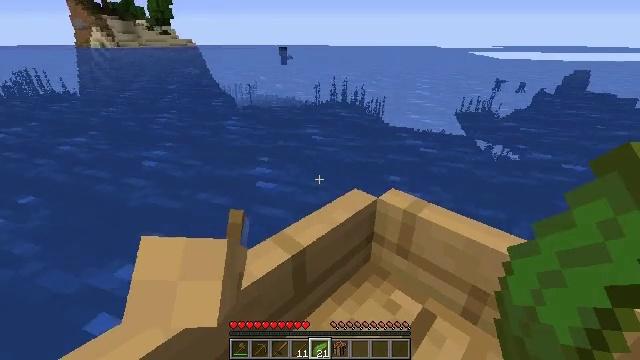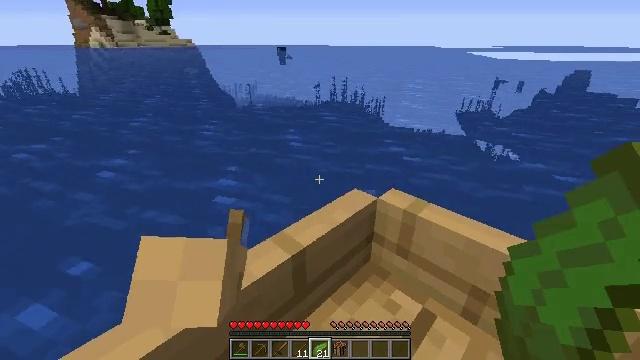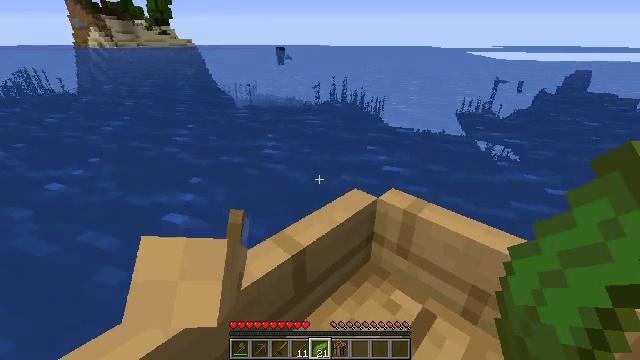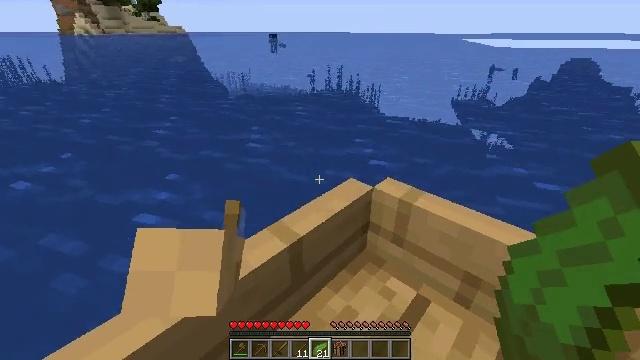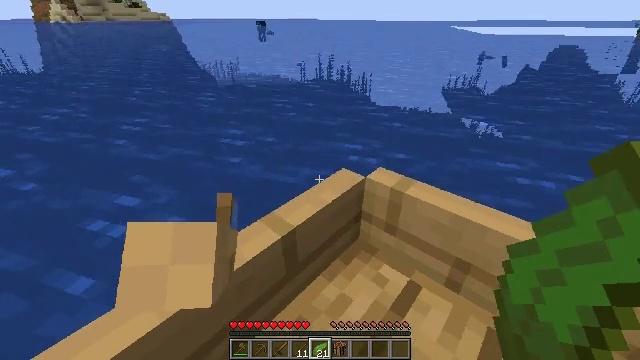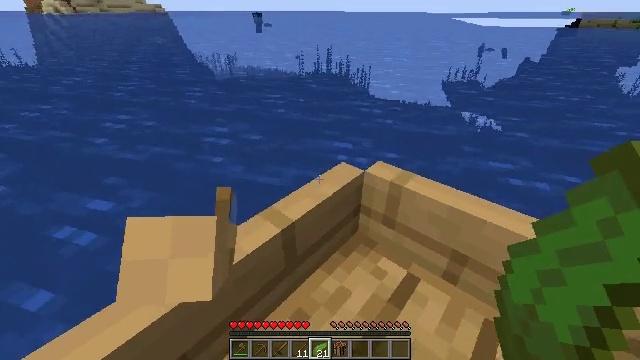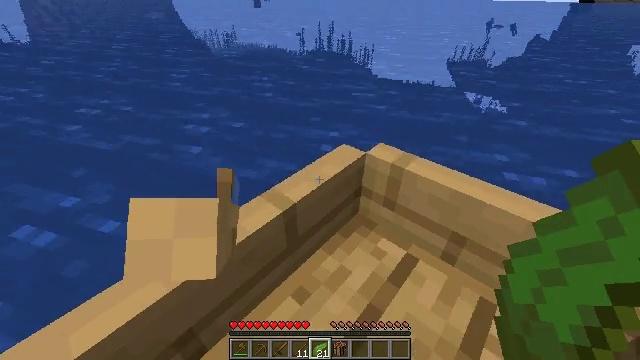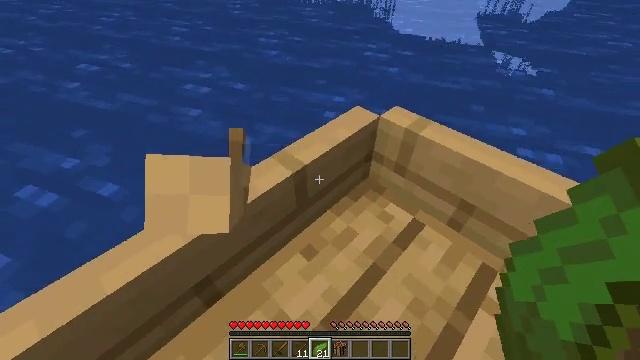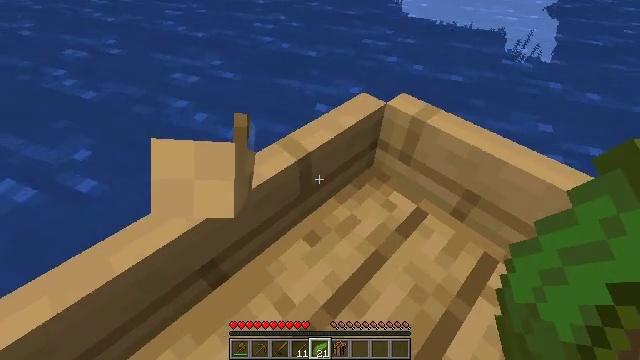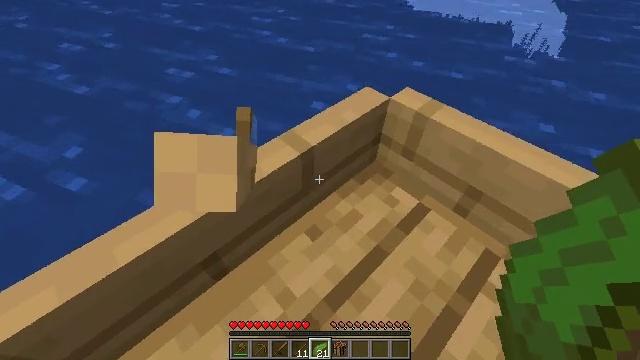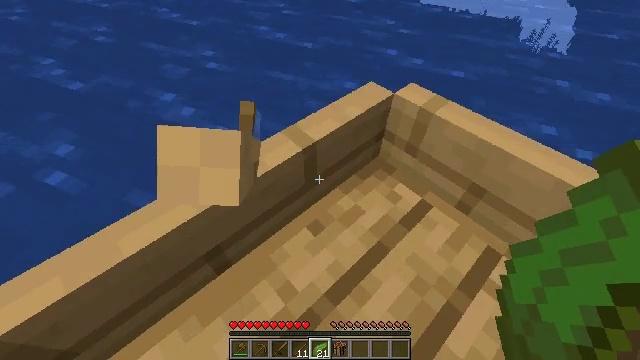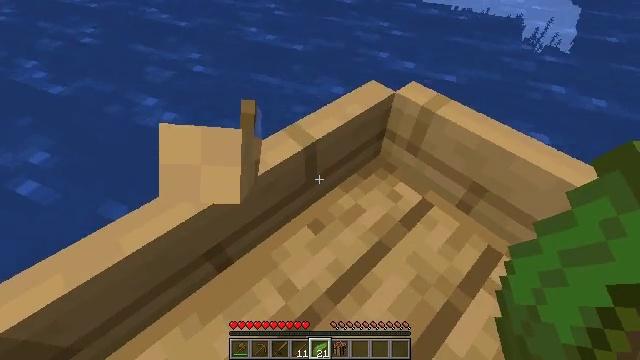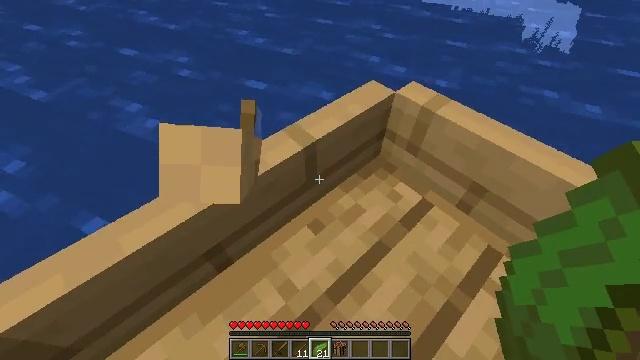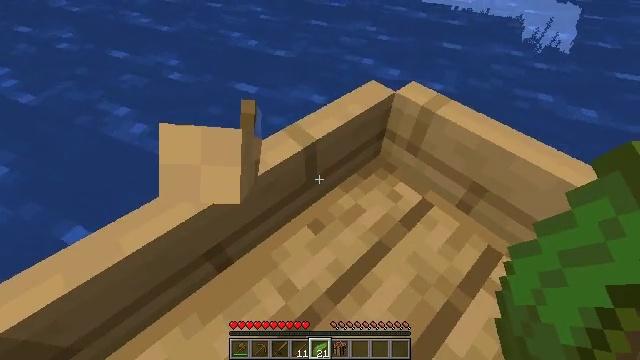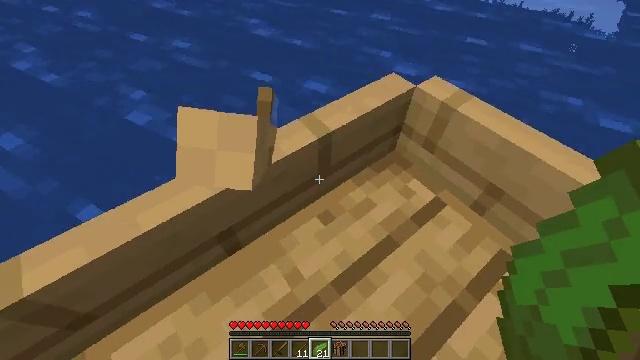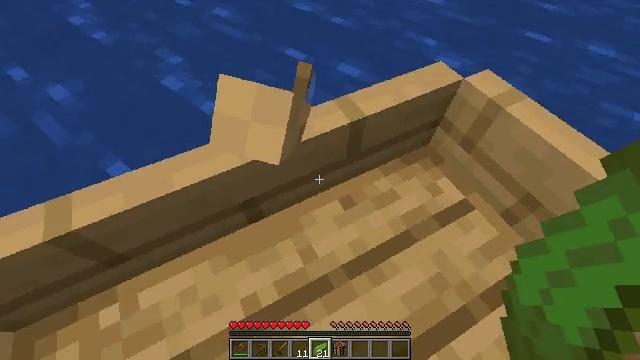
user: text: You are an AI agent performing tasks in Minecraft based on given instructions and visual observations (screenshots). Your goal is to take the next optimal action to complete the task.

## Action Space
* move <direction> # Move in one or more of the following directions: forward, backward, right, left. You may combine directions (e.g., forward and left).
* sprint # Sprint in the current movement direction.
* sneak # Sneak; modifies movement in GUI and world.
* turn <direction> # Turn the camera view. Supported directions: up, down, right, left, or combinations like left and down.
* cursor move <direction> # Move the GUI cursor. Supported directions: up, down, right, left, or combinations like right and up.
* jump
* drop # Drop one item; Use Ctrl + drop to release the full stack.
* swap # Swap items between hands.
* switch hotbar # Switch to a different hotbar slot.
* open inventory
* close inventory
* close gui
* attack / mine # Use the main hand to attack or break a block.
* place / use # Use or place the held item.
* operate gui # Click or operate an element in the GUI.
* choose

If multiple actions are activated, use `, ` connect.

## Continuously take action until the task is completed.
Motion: motion action
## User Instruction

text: Drop kelp from the inventory.
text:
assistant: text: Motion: use / place
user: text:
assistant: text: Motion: use / place
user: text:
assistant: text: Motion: turn right and down
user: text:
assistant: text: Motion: turn right and down
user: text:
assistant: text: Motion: turn down
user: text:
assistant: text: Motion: turn down
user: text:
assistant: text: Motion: turn left and down
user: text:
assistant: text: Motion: turn left and down
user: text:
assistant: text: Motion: turn down
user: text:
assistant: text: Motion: turn down
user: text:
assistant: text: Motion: jump
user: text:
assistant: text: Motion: jump
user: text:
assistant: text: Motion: jump
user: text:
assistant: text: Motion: turn left and down, jump
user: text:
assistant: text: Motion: turn left and down, jump
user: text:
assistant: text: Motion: turn left and down
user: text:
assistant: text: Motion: turn left and down
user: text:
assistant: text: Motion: turn left and down
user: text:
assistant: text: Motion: turn left and down
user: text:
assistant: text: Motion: no_op
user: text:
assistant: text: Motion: no_op
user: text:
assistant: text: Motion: no_op
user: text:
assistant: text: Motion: turn up
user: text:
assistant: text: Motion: no_op
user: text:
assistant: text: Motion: move forward, open inventory
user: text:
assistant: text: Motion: move forward, open inventory
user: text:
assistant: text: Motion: open inventory
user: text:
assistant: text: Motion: open inventory
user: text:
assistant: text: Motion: no_op
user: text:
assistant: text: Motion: no_op